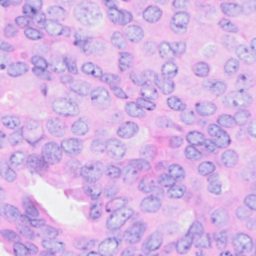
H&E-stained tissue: Breast